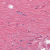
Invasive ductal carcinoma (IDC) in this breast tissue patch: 0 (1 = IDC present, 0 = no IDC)